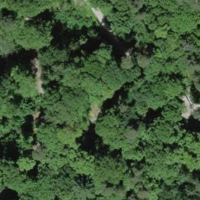
EUNIS habitat code: 41
Species observed at this site:
Ilex aquifolium